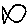
Label: fish